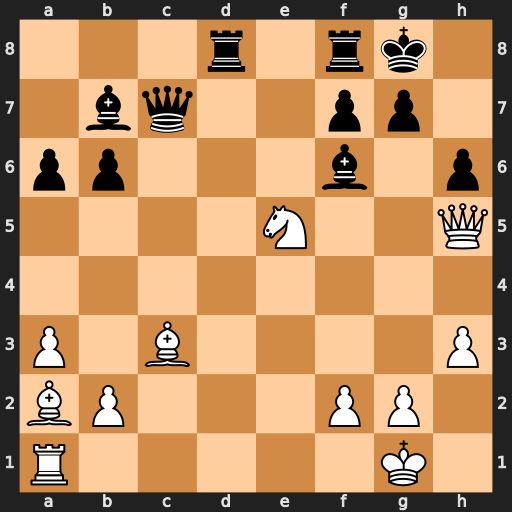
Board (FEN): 3r1rk1/1bq2pp1/pp3b1p/4N2Q/8/P1B4P/BP3PP1/R5K1
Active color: w
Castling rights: -
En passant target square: -
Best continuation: Nxf7 Rxf7 Bxf6